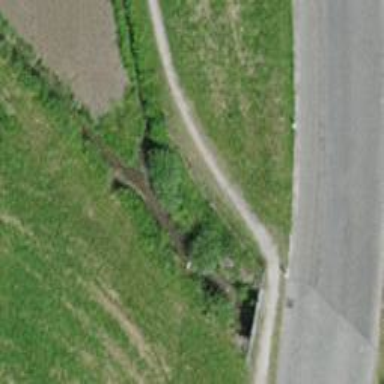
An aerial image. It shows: Unpaved footway.